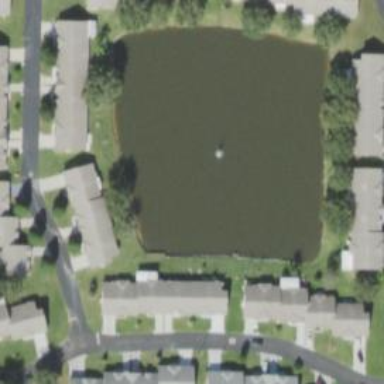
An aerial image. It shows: Peaceful pond surrounded by nature.